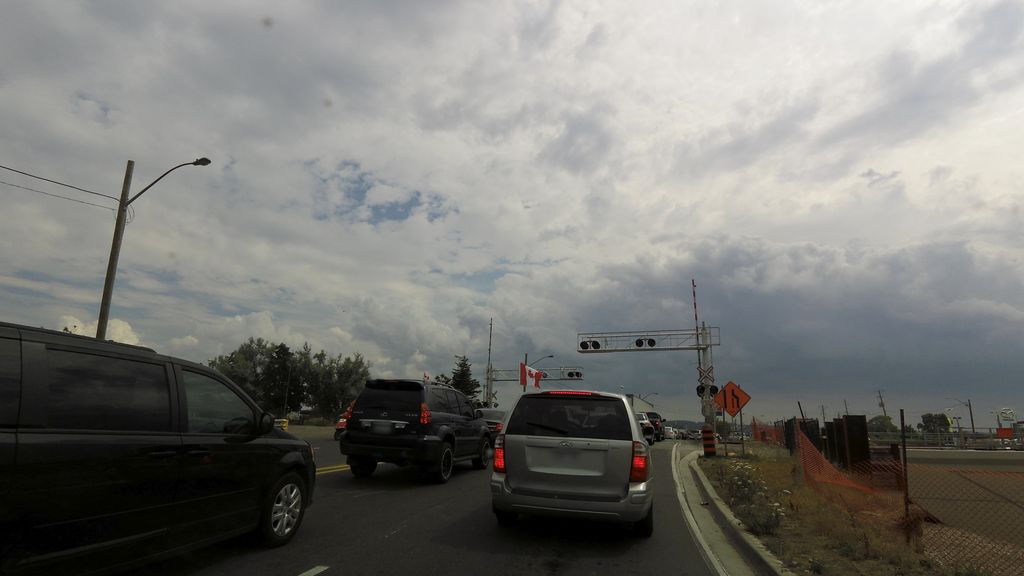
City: hamilton